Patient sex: M
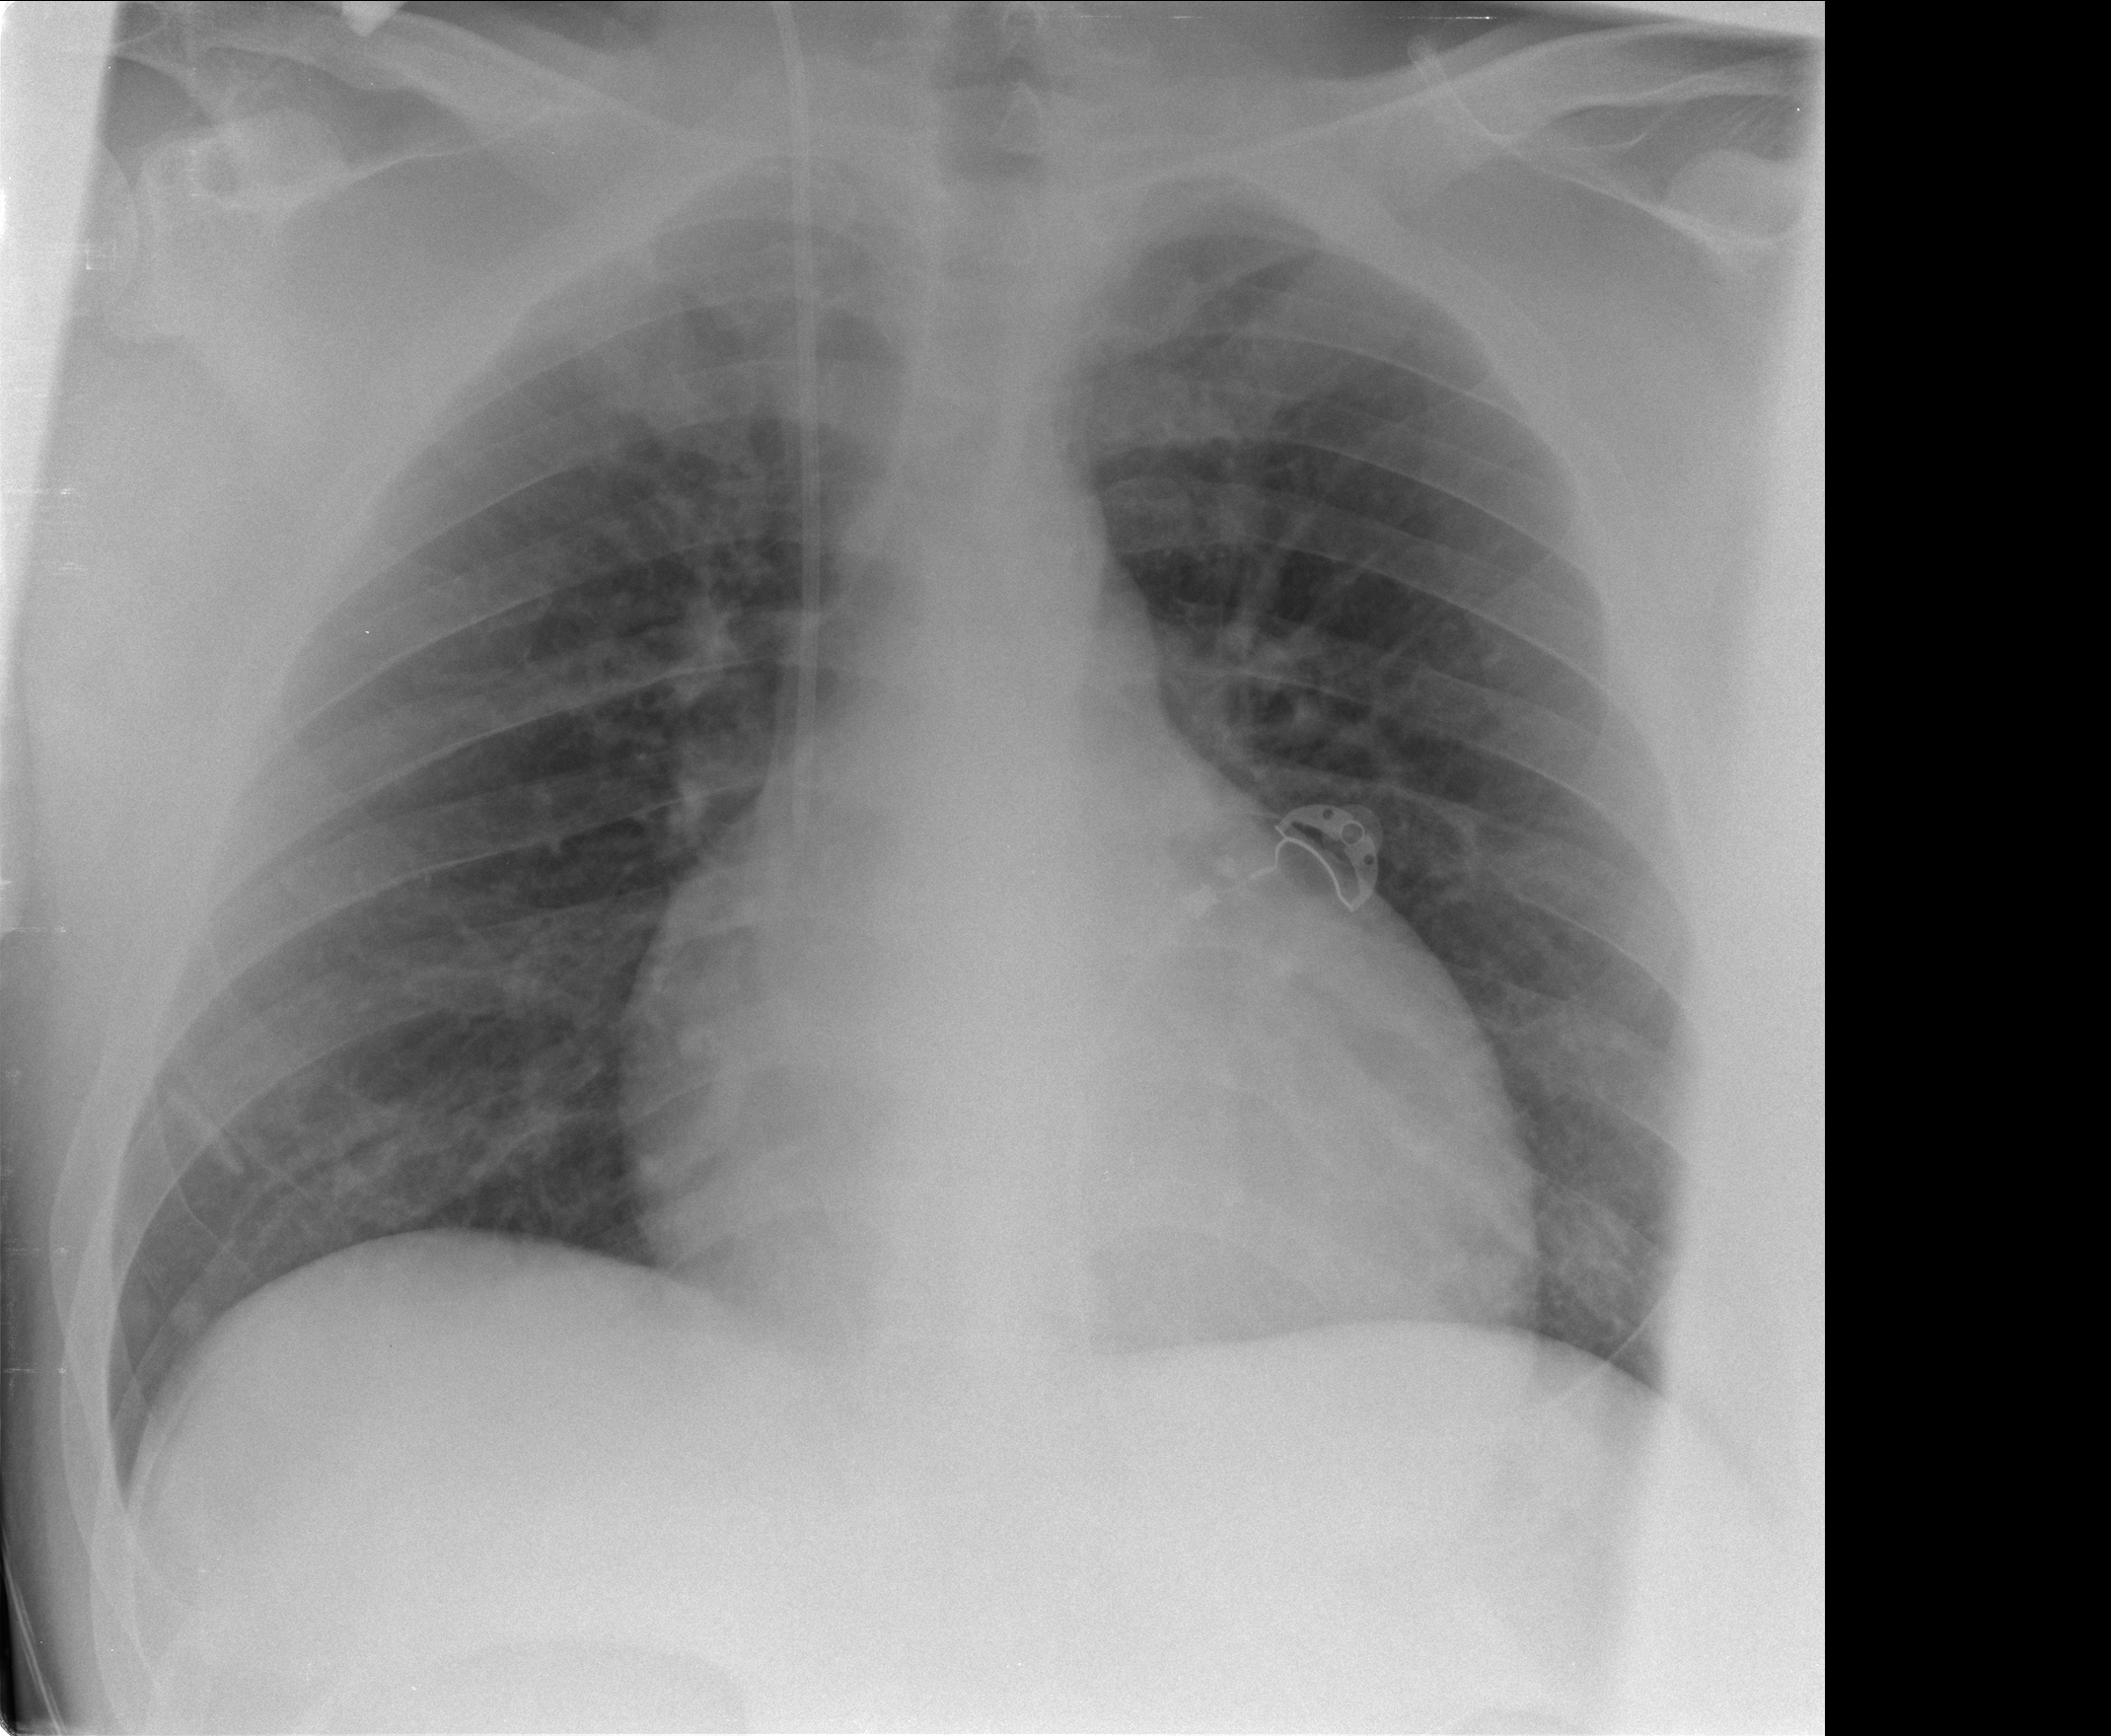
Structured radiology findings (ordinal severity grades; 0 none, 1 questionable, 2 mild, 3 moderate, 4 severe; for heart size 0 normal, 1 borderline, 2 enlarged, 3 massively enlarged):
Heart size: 2
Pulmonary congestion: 2
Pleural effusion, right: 0
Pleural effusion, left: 0
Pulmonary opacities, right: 0
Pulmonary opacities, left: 0
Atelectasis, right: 2
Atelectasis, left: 0